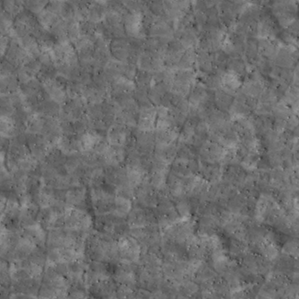
Label: non_frost